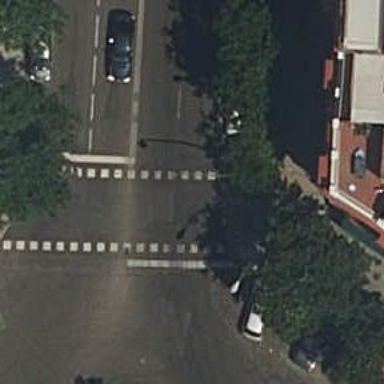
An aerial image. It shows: Crossing with traffic signals.